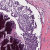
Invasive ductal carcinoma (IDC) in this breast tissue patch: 0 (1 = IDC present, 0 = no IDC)